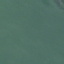
Land use / land cover: SeaLake